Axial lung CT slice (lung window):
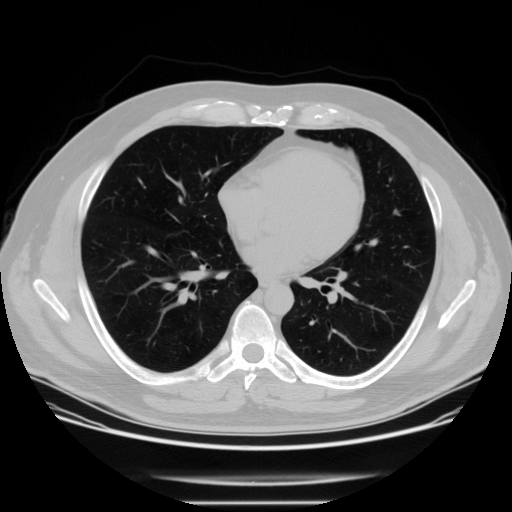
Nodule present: no